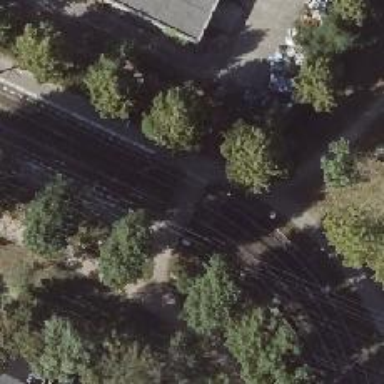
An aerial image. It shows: Uncontrolled tram railway crossing.